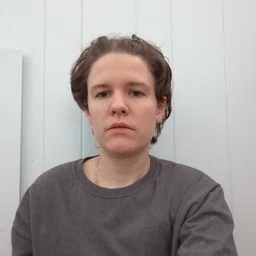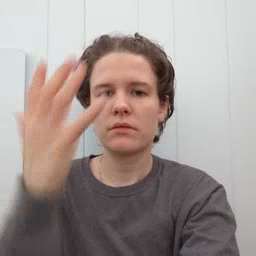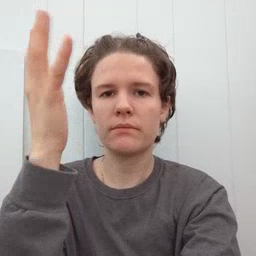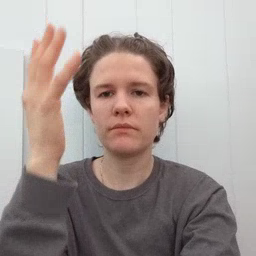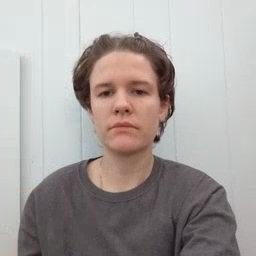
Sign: tree